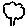
Label: tree